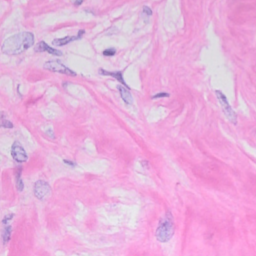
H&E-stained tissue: Breast